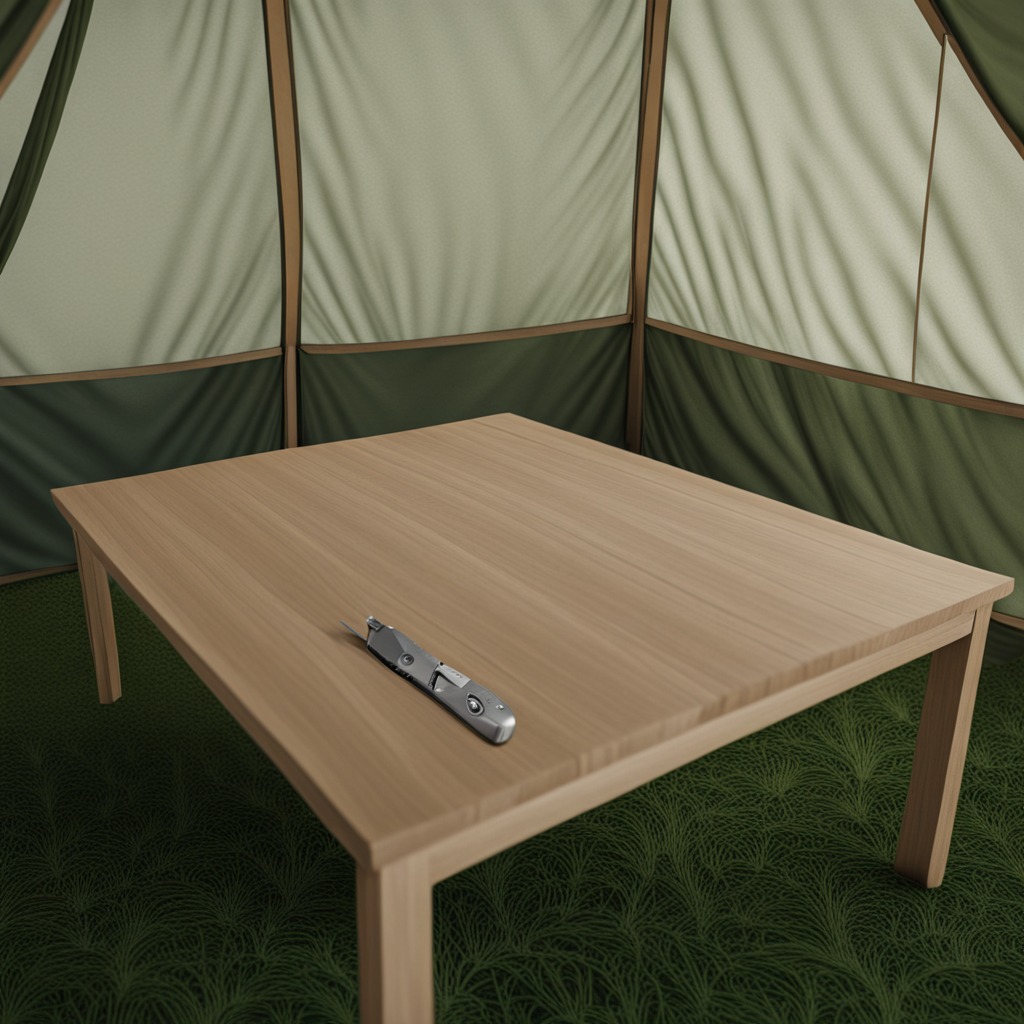
A utility knife is lying on the wooden table.